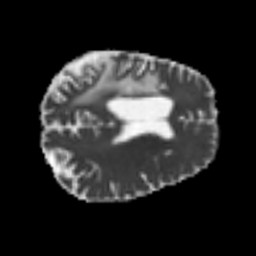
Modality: MD
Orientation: axial
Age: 43
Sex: male
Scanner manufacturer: siemens
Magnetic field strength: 3 T
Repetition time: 4.999 s
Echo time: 0.07946 s